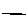
Label: line